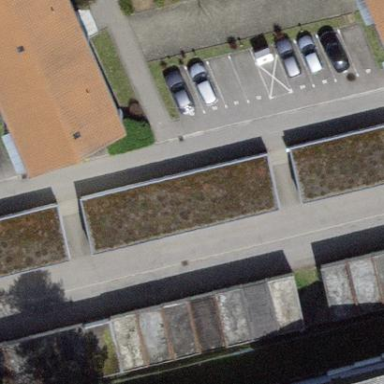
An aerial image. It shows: Group of garages.